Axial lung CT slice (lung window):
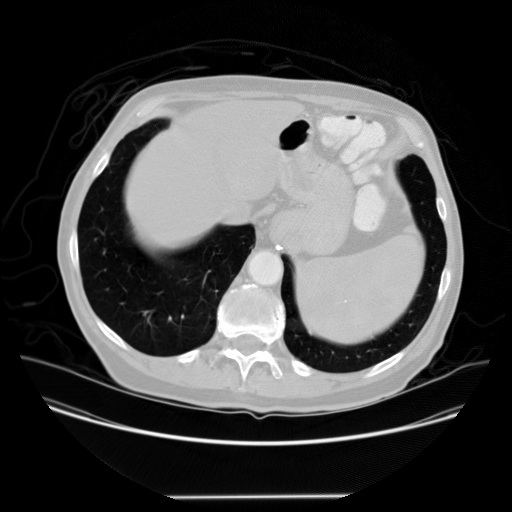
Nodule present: no